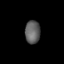
Tissue: skin
Cell type: Others
Senescence score: 0.6791
Nuclear area (px): 343
Mean DAPI intensity: 95.65